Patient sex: M
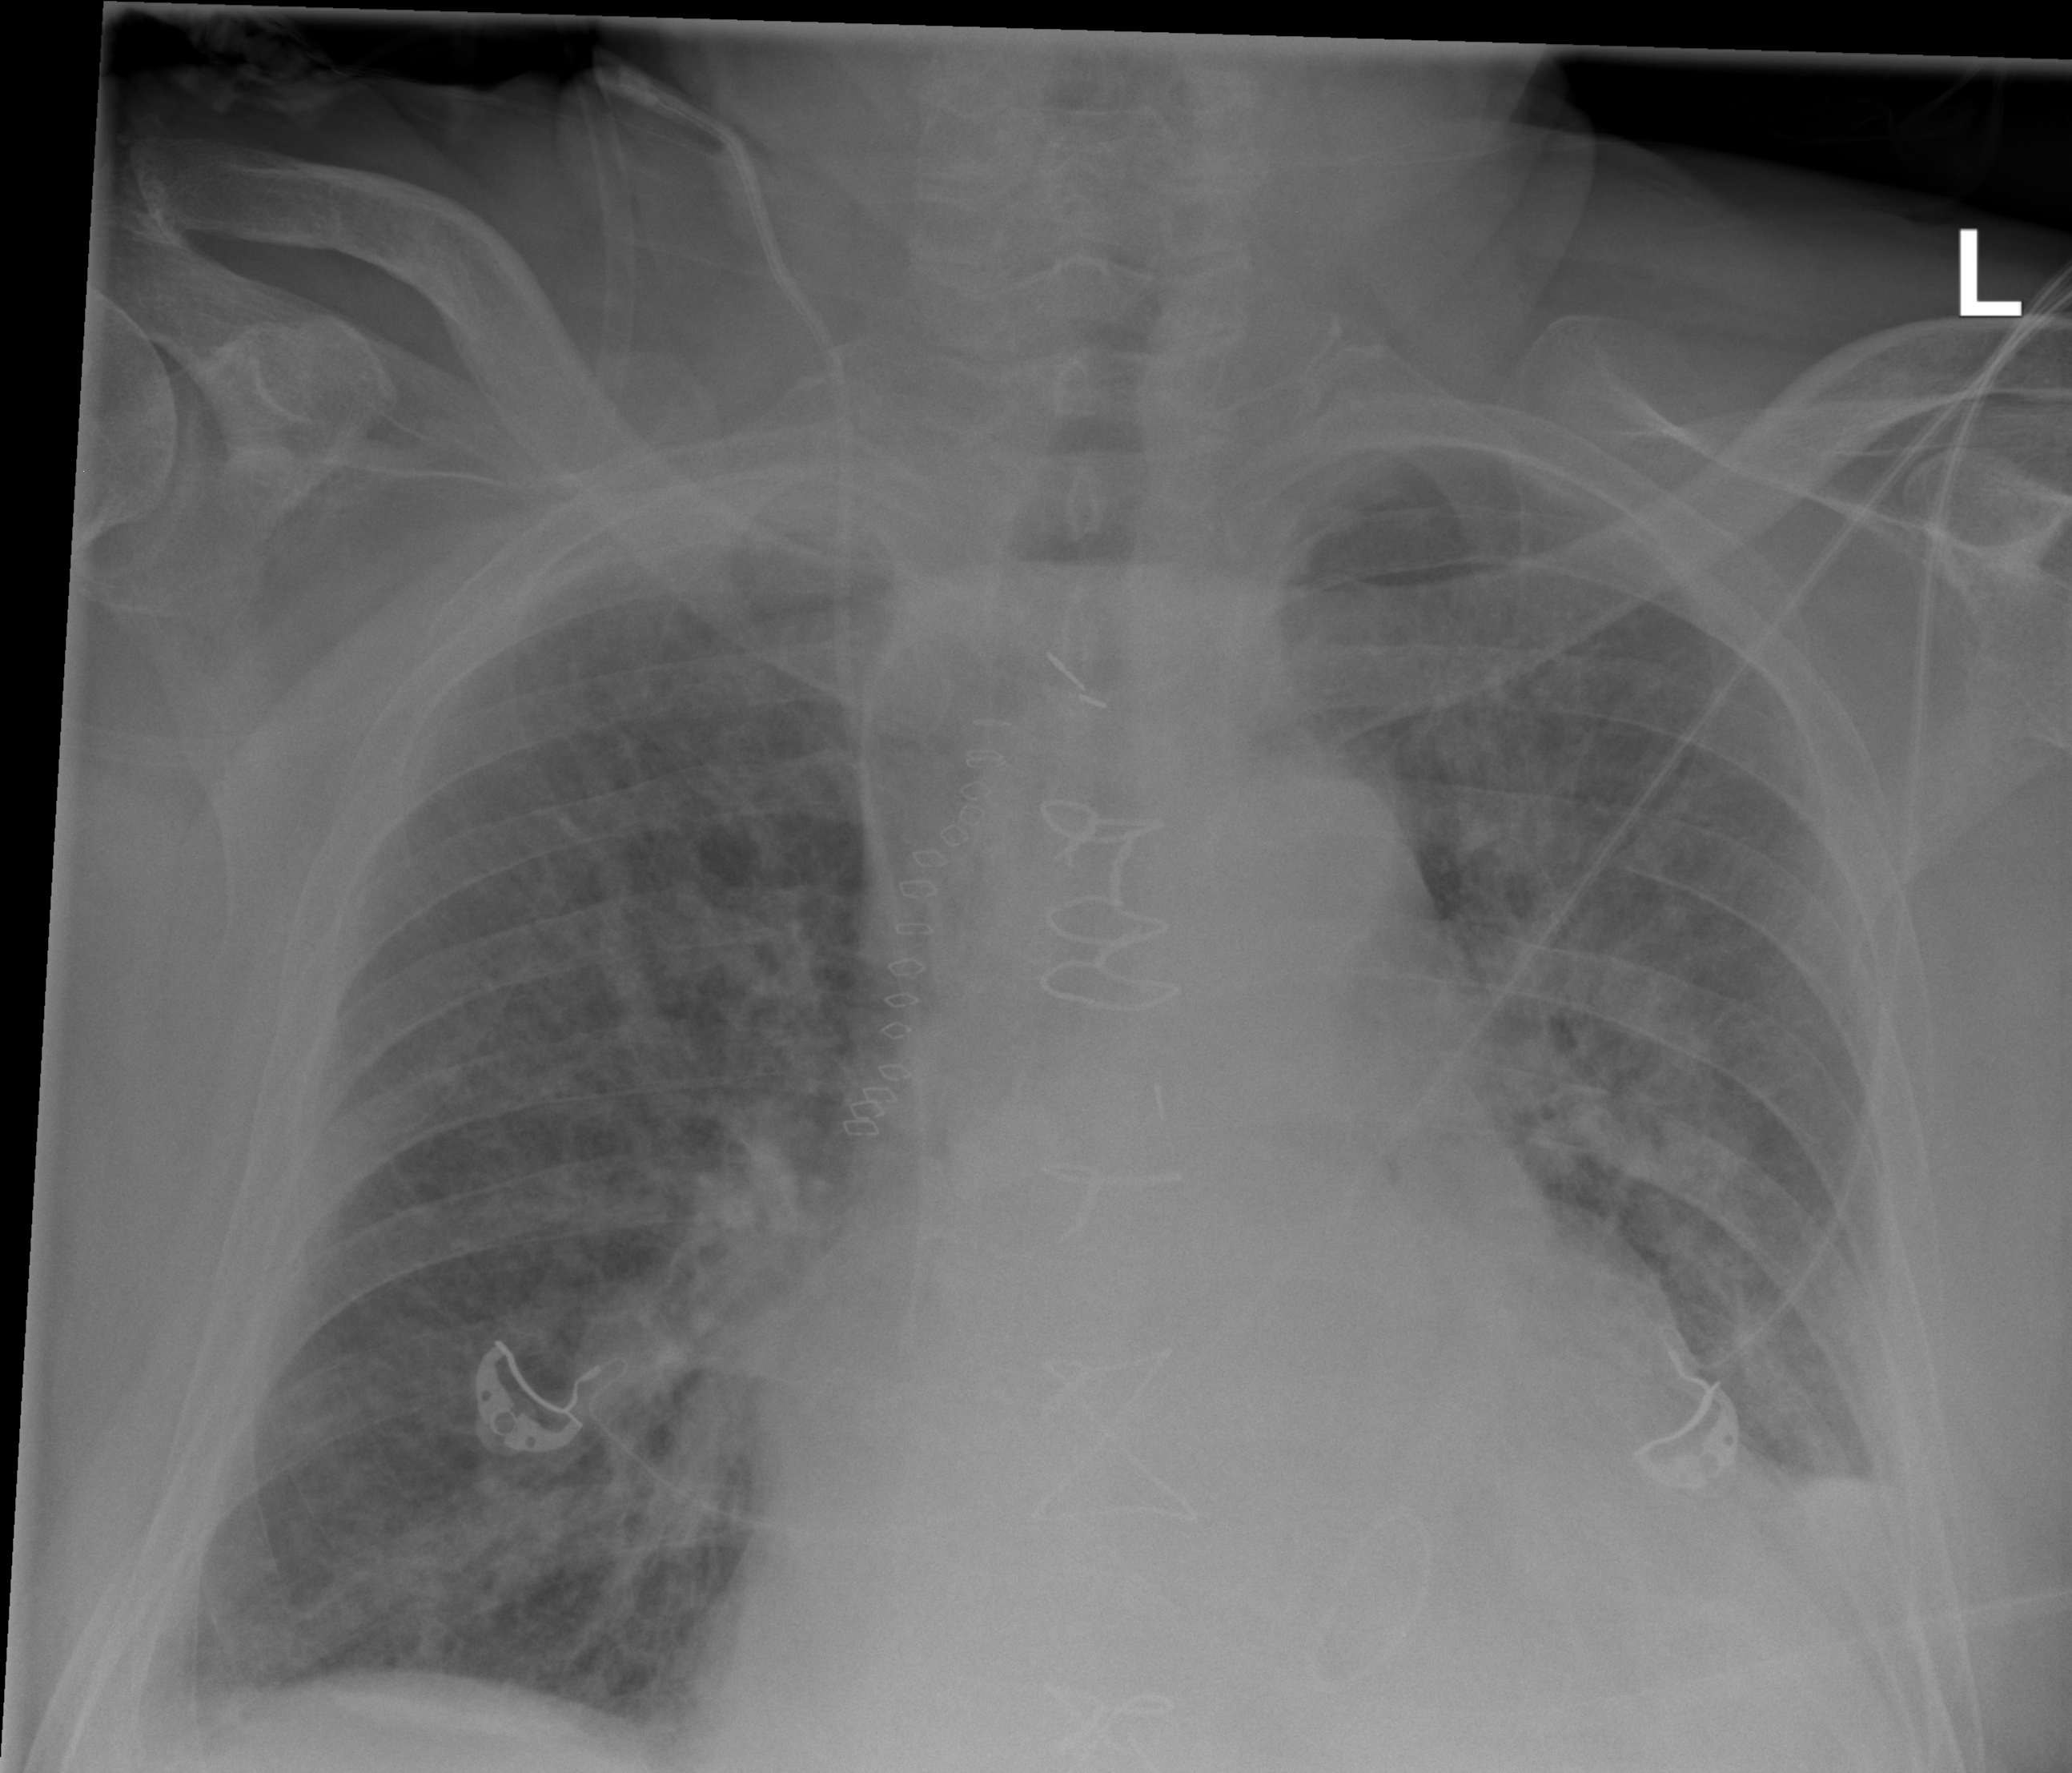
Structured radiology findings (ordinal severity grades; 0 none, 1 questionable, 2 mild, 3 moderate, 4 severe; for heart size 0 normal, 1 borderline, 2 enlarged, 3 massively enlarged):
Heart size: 2
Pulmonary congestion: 3
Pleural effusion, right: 2
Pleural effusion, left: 2
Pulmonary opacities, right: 0
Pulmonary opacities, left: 0
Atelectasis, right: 0
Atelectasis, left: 0